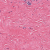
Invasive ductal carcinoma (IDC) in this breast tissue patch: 0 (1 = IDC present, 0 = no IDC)